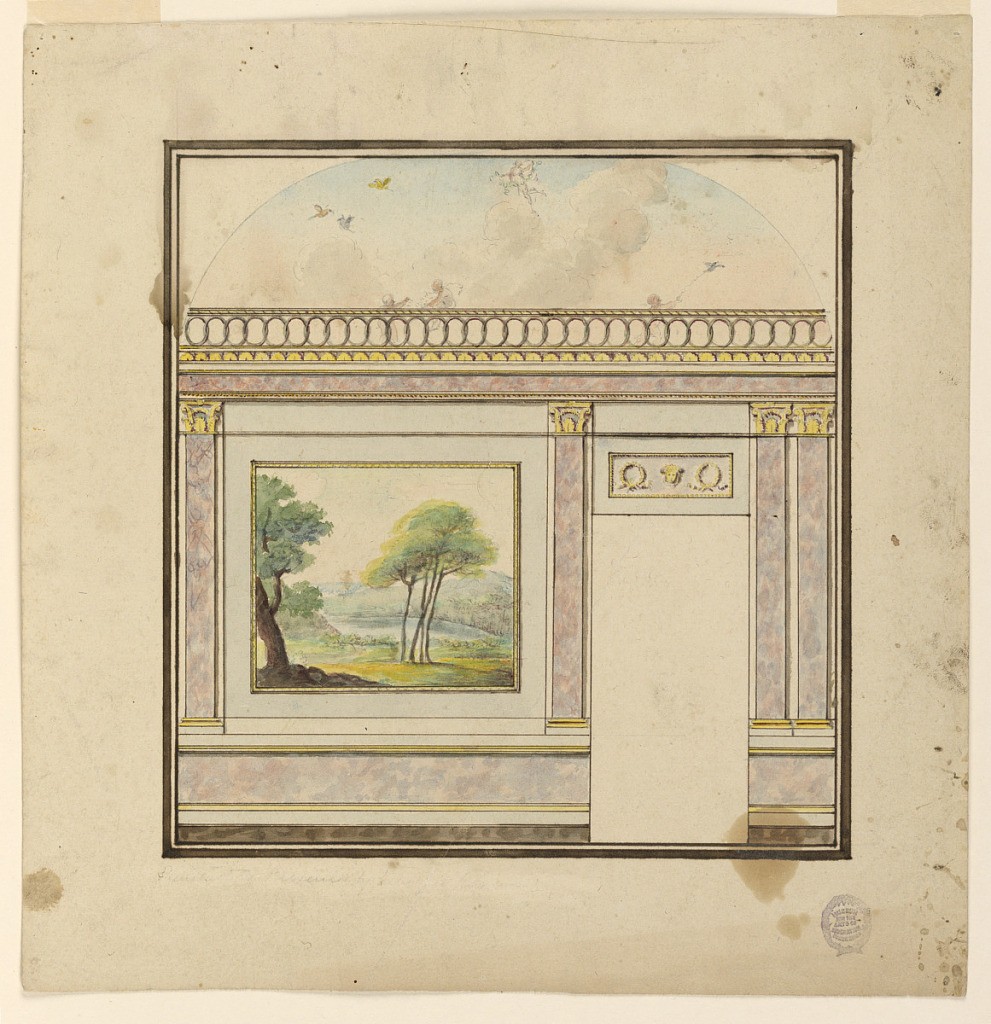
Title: Design for a Painted Wall Decoration
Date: ca. 1825
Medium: Pen and ink, brush and watercolor on paper
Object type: Drawing
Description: Elevation of a room. Dado and pilasters in marble. Capitals and molding details picked out in gold. A Wall painted with a square panel showing a landscape. Guilloche decoration at entablature. Above, a hemisphere painted with figures and birds in the sky.